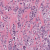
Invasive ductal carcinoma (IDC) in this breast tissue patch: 1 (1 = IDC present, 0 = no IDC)